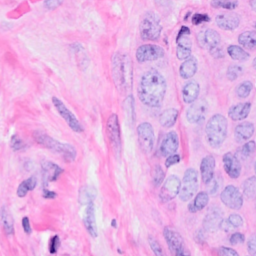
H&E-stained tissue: Breast